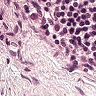
Metastatic tissue present: no